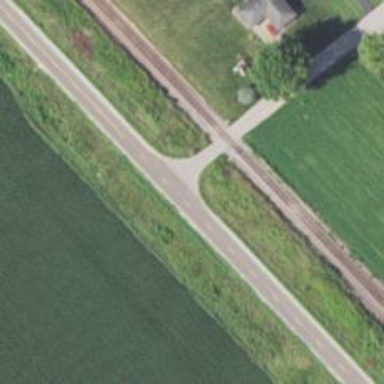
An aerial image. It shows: Railway level crossing.